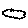
Label: cloud